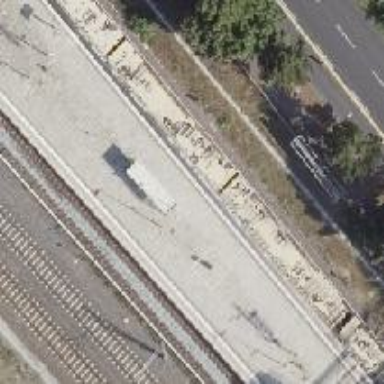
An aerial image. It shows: Railway milestone.